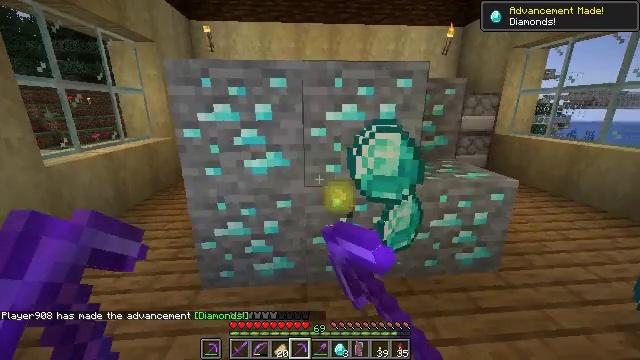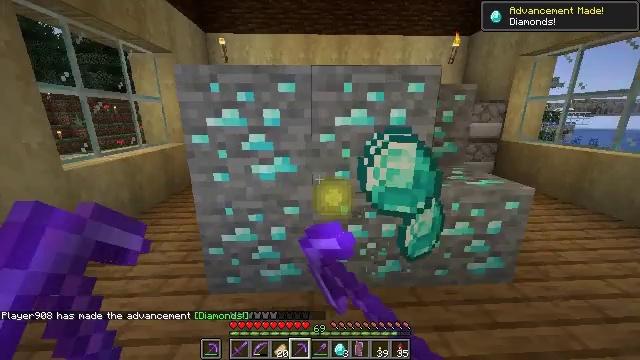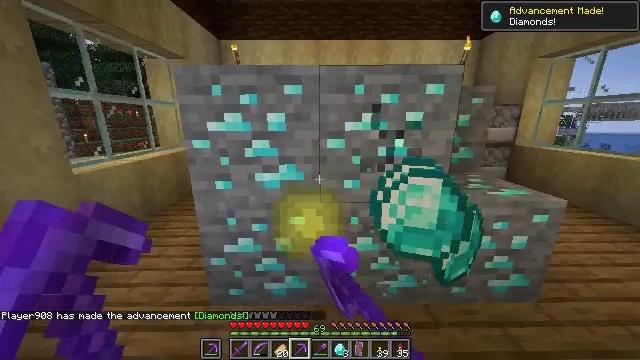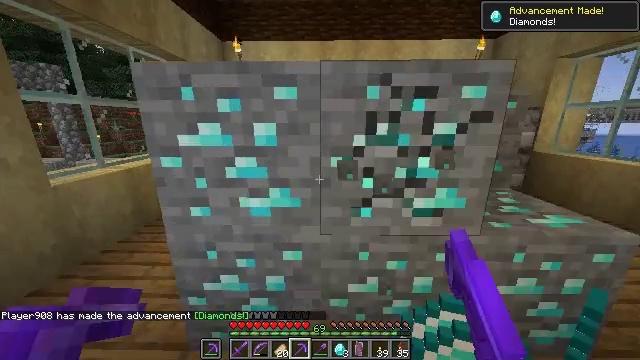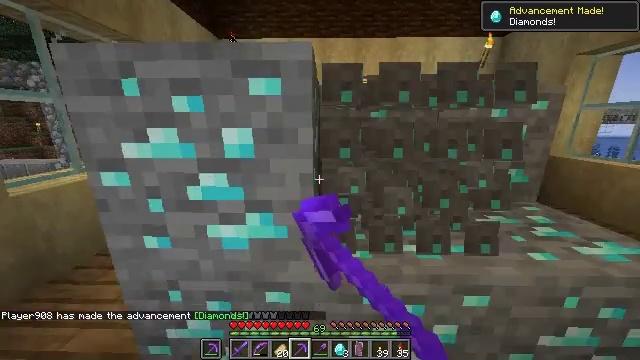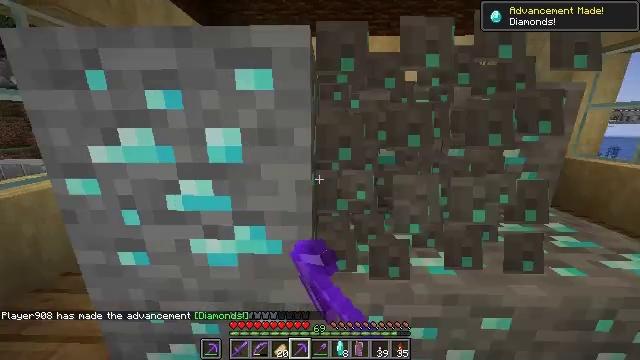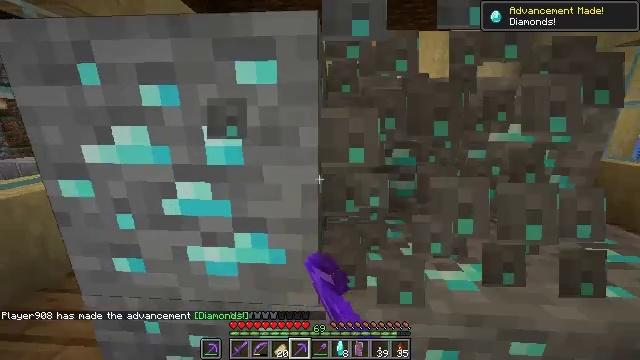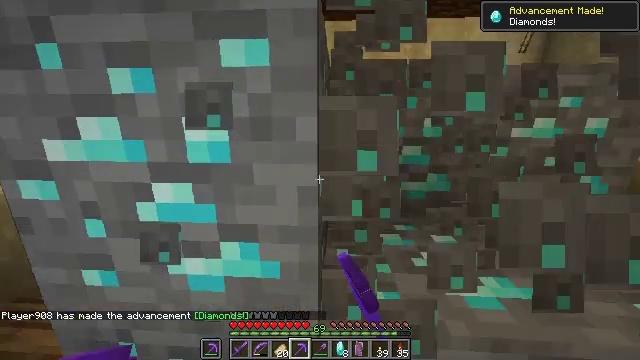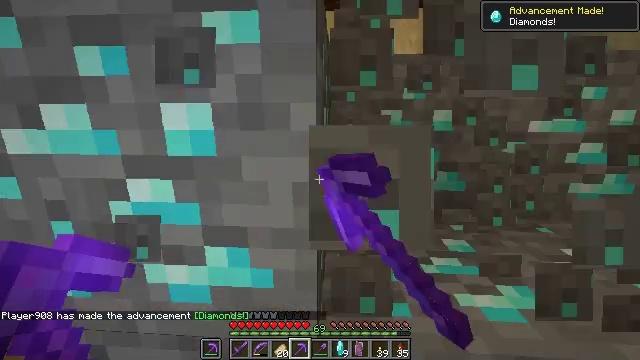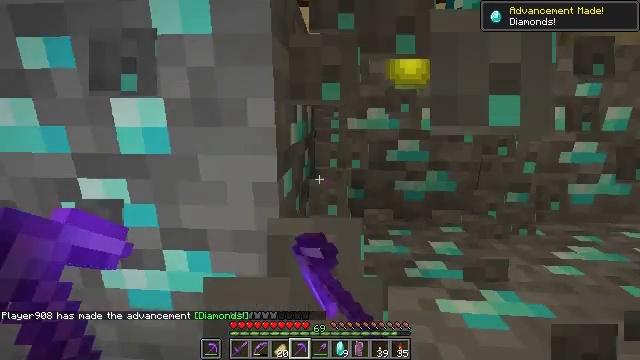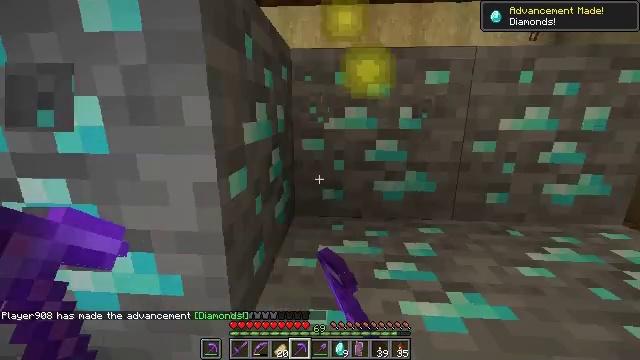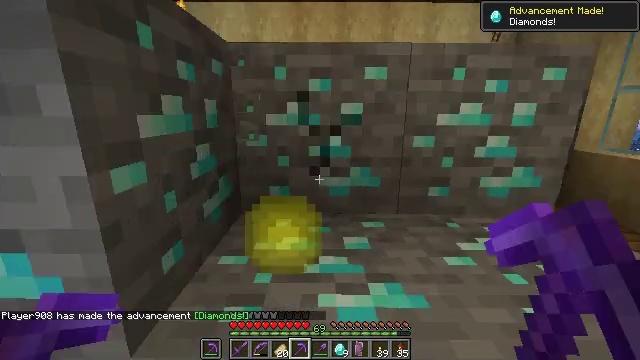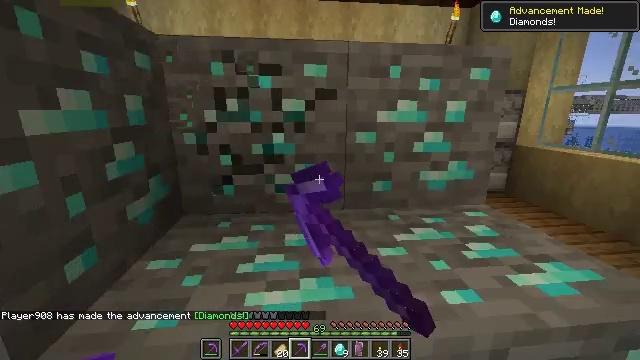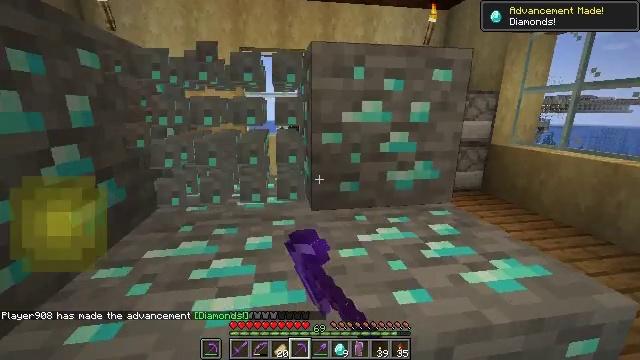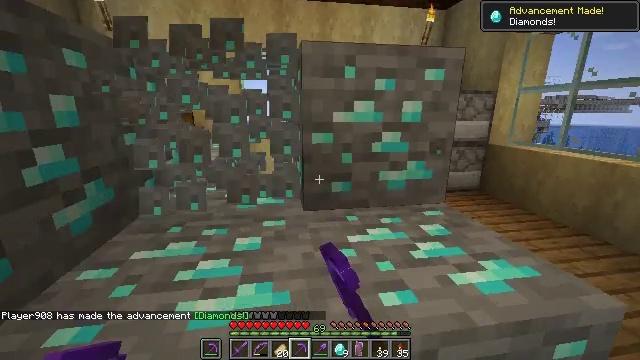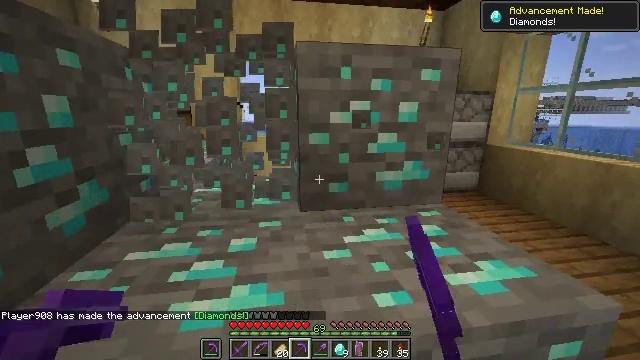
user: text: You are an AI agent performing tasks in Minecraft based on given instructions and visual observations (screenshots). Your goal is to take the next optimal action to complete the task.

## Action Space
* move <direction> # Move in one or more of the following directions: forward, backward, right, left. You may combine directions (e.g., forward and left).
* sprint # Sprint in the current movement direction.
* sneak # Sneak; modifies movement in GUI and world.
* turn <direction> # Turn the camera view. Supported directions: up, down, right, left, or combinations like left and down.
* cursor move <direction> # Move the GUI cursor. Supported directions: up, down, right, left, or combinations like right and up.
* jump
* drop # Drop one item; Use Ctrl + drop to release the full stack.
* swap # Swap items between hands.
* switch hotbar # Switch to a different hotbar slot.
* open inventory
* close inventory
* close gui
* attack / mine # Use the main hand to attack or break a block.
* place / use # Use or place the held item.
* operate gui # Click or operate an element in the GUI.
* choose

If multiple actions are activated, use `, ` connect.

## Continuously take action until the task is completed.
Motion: motion action
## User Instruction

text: Use an iron pickaxe or better to mine diamond ore.
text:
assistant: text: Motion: move forward, turn left, attack / mine
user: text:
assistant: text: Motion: move forward, turn left, attack / mine
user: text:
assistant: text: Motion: move forward, turn left, attack / mine
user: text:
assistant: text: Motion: move forward, attack / mine
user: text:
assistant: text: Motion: attack / mine
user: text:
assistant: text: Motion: turn left, attack / mine
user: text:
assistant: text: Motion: attack / mine
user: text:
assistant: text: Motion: attack / mine
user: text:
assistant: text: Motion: move right, attack / mine
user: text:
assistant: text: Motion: move right, attack / mine
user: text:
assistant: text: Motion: move right, turn right, attack / mine
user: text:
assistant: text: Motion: move right, turn right, attack / mine
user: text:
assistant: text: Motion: turn right, attack / mine
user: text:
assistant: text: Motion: attack / mine
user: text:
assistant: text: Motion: attack / mine
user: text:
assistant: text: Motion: move back, turn up, attack / mine
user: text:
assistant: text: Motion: move back, turn up, attack / mine
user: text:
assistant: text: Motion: move back, attack / mine
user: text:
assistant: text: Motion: move back, attack / mine
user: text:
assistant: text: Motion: turn left, attack / mine
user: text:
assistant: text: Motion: turn left, attack / mine
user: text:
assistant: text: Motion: attack / mine
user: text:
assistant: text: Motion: attack / mine
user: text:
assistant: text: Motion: turn right, attack / mine
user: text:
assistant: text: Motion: turn right, attack / mine
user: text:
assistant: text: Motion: attack / mine
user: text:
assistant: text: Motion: attack / mine
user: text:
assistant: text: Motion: attack / mine
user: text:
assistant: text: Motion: attack / mine
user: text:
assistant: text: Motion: turn right